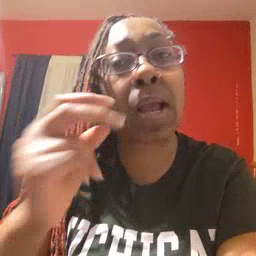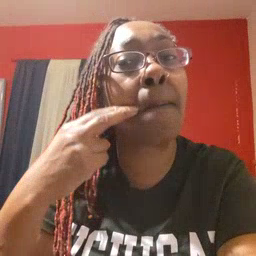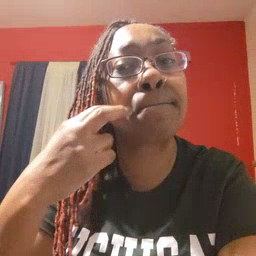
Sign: gum